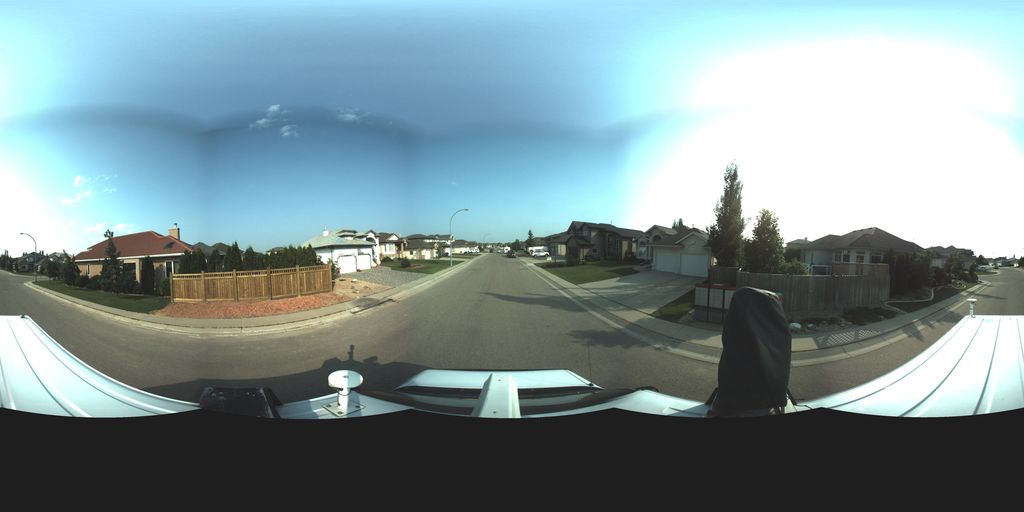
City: saskatoon